Field crop: maize
Growth stage: 2
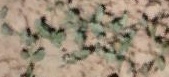
Species: convolvulus